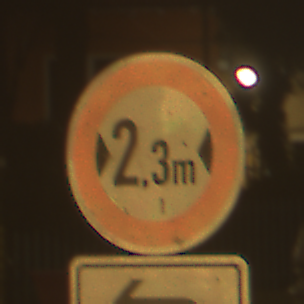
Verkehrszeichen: TatsaechlicheBreite2Komma3
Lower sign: RichtungsangabeDurchPfeile2
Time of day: Night
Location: Outdoor (Urban)
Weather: Clear
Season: NotSpecified
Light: Artificial